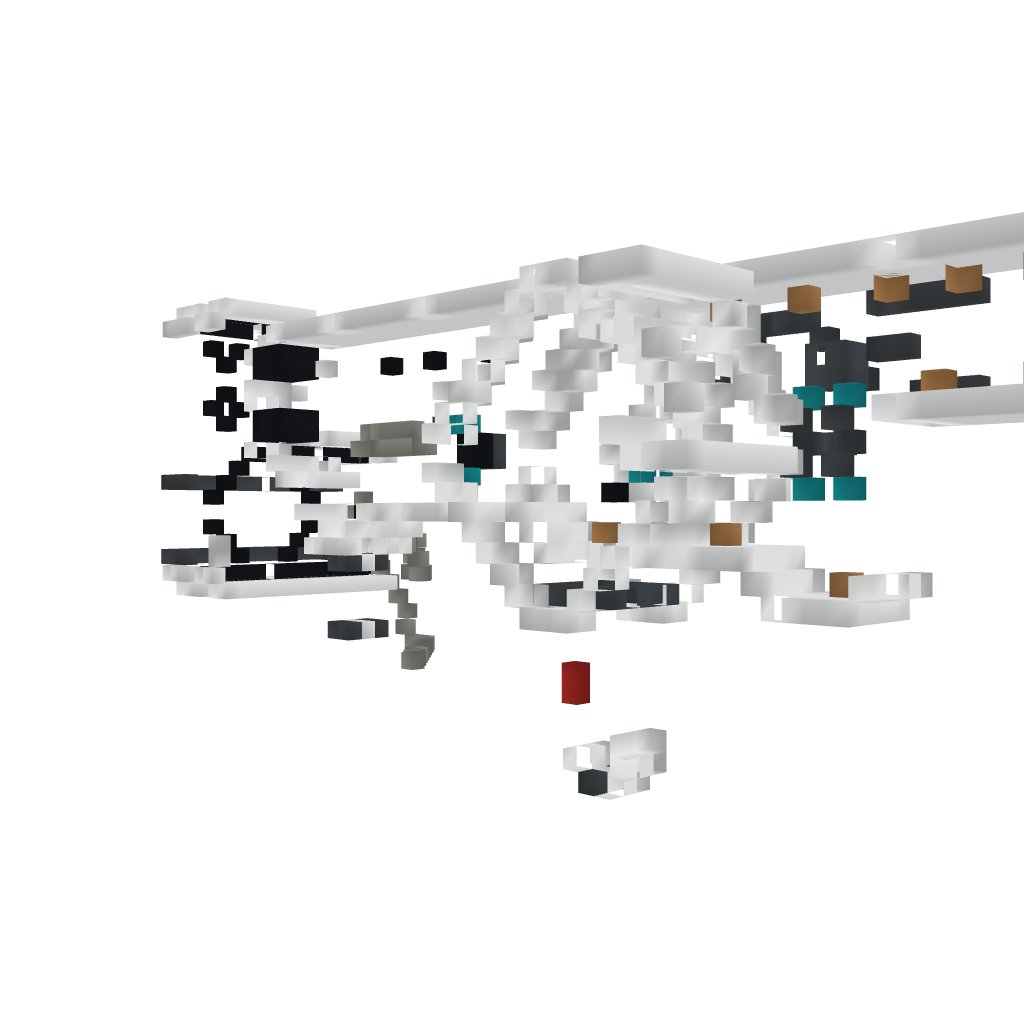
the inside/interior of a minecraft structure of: Dubstep Gun